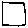
Label: square